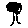
Label: tree